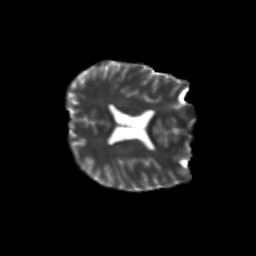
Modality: T2w
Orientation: axial
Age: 36
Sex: male
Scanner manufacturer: siemens
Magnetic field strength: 3 T
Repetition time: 3.5 s
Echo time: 0.104 s